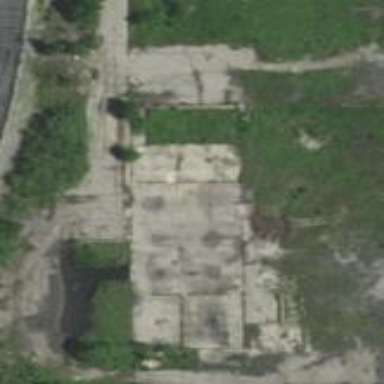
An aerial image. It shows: Ruins of building.